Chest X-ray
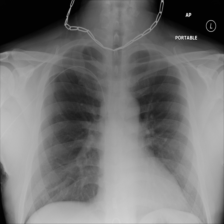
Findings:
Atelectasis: negative
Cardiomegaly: negative
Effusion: negative
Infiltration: negative
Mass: negative
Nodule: negative
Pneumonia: negative
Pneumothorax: negative
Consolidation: negative
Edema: negative
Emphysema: negative
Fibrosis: negative
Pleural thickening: negative
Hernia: negative